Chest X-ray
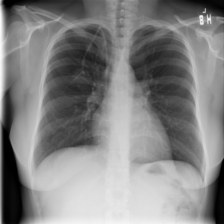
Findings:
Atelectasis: negative
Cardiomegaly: negative
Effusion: negative
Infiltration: negative
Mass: negative
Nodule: negative
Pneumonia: negative
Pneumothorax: negative
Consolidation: negative
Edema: negative
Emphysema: negative
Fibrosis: negative
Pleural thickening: negative
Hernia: negative